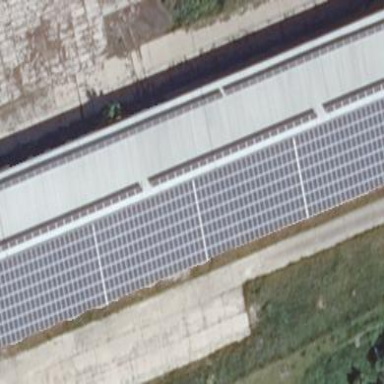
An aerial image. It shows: Solar photovoltaic panel generating electricity. It is small installation located on building.